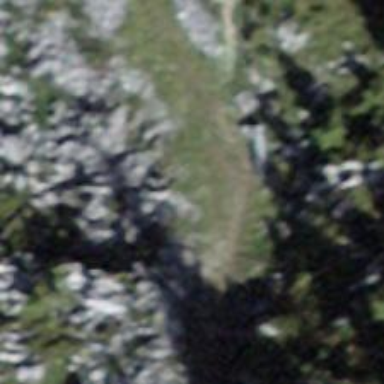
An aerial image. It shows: Path.